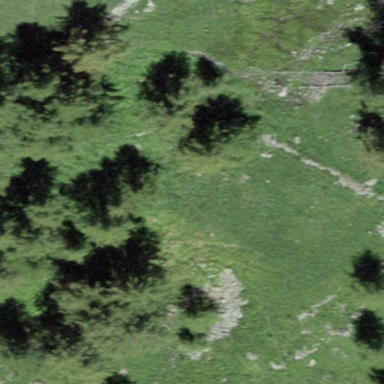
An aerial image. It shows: Forest area.